Question: Please help me how can i get this type of view in Linear Layout .

I have tried
'''
android:layout_gravity=""
android:layout_weight=""
'''
and after click i want that tag with full view like the 1s tag appearing in picture.
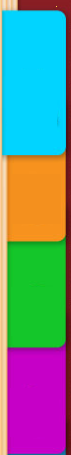
Answer: Thanks I have completed with the help of <URL>.
Describing shortly .First i have send all views on Backend on OnClick() of any button using this code
'''
public static void sendViewToBack(final View child) {
final ViewGroup parent = (ViewGroup)child.getParent();
if (null != parent) {
parent.removeView(child);
parent.addView(child, 0);
}
}
'''
and then used
'''
curentView.bringToFront();
'''